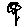
Label: flower